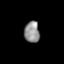
Tissue: prostate
Cell type: T cells
Senescence score: 0.6924
Nuclear area (px): 321
Mean DAPI intensity: 142.925